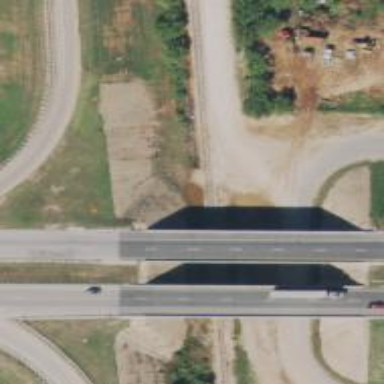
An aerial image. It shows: Bridge over motorway.